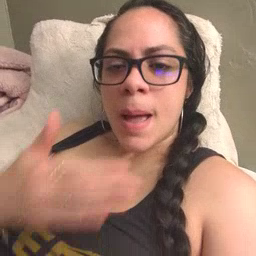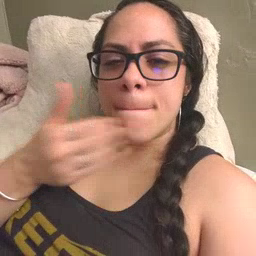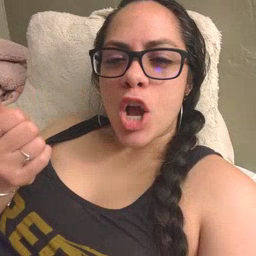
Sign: better